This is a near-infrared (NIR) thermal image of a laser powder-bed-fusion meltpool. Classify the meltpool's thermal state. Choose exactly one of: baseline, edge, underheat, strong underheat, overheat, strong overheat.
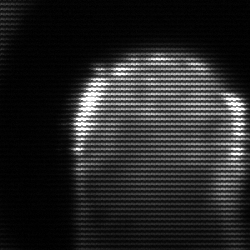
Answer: baseline